Question: I'm trying to get my head around what type of (e.g. in terms of network traffic) a load balancer for HTTP traffic can be expected to receive / forward / redirect.
Consider the following two different HTTP traffic scenarios.
1. Single HTTP request with a payload that exceeds significantly in size what fits on a single TCP IP packet (i.e. request requires many network packets)
2. Multiple HTTP requests over a single persistent TCP connection
For each of them:
- -
Does this depend on the protocol? (e.g. say HTTP requests vs WebSocket)? Or do these protocols require that a TCP connection is always available with the load balancer receiving and forwarding all IP traffic throughout the full duration of the WebSocket connection or request-response HTTP transmission?

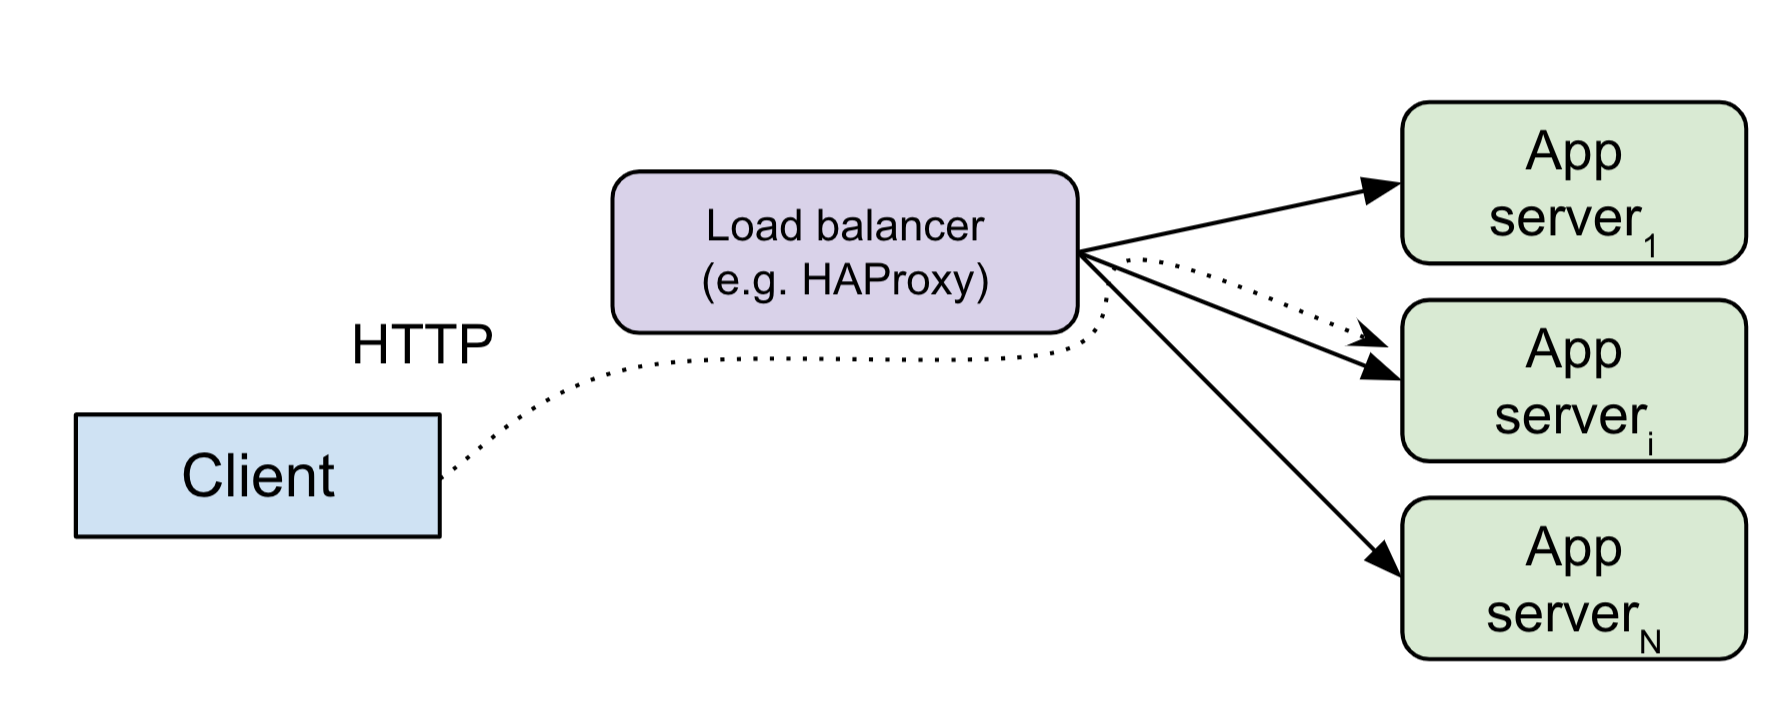
Answer: It depends.
There are application layer load balancers like HAProxy, where the full HTTP request and response is passed through the proxy. There are two separate TCP connections here: one between client and load balancer and another between load balancer and upstream server. The choice of the upstream server can be done based on the contents of the HTTP request, for example the 'Host' header and/or path but also session cookies - to make sure that the same session is always handled by the same upstream server. If the decision for the upstream server is done on the HTTP request then the connection to the upstream server can only be established after the HTTP request was read, since it is not known before. But the request does not need to be inside a single packet.
There are network or transport layer load balancers which do not act on the packet payload at all. Instead the choice of upstream server is usually done based on the client IP, so that the same client ends up on the same upstream server. In this case the decision which upstream to use is already done on the first packet (i.e. the SYN starting the TCP handshake) and the client essentially establishes the connection directly with the upstream proxy - the load balancer only forwards the packets like a router does. The size of the HTTP request does not matter here either since the TCP payload is not even inspected to make the routing decision.
With a network or transport layer load balancer there can be asymmetric routing, i.e. the response might go a different way and not pass through the load balancer. With application layer load balancing the response goes back through the load balancer instead.